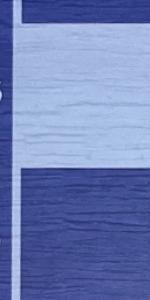
Label: Empty